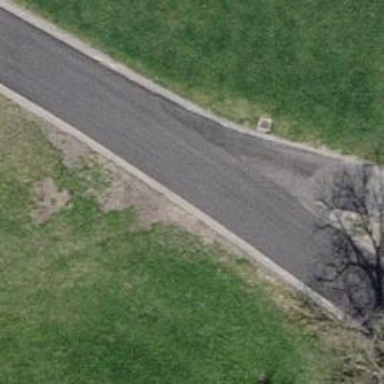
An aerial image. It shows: Unclassified road with asphalt surface.